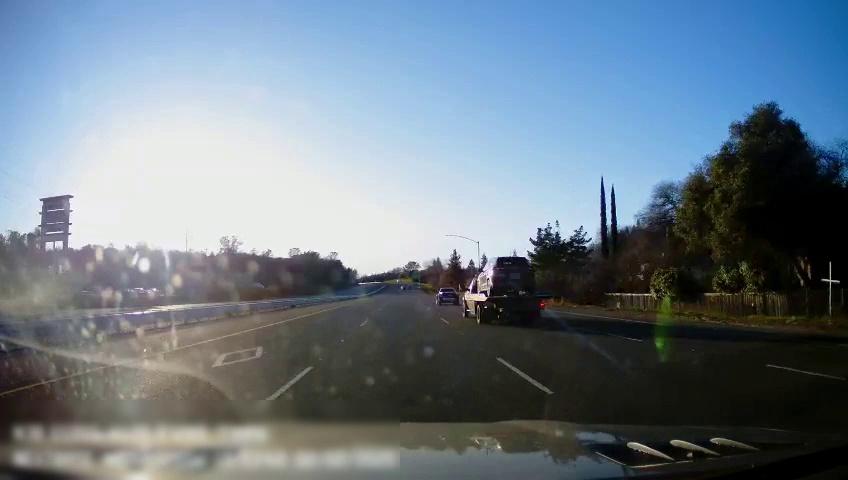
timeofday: Day
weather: Sunny
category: Drivable Space
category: Drivable Space
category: Vehicles | Car
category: Vehicles | Truck
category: Lanes | Current Lane
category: Lanes | Current Lane
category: Lanes | Alternate Lane
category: Lanes | Alternate Lane
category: Lanes | Alternate Lane